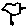
Label: bird